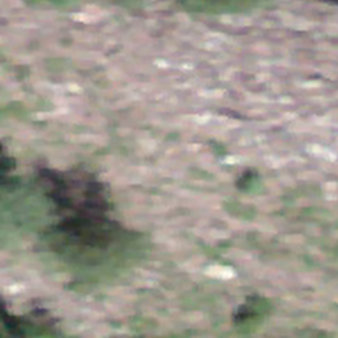
Label: other